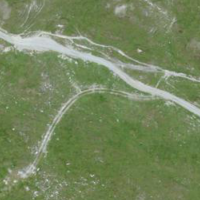
EUNIS habitat code: 26
Species observed at this site:
Saxifraga aizoides